Question: I need to create a layout for a site. (I'm currently working on the master page).
However the logo (ascx) an be at locations : ( ).

- 'ascx'
or
- 'master page'
FYI According to DIP ( Dependency Inversion) :
> High-level classes should not depend on low-level classes. Both should
depend on abstractions
So I guess that in thc ctor of the master page , I should provide to the ascx ctor where it should be rendered.
<URL>
-
'usercontrol'
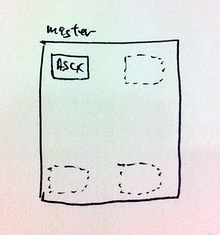
Answer: The master page would know how to render any surrounding div tags and/or set visibility to other regions of the html. It would be very awkward for the .ascx to know about its surrounding context.
That being said, I would take things even further. I would let the master page fetch the query string value. But then I would have another class (LogotypeService) sport a method (GetPosition) that takes that value and make sense of it and return some enum (LogotypePosition). If the logo for some reason must know where it is, it could have this enum as a property being set by the master page.
This way, neither your master nor your control contain the logic for figuring out why it should be rendered at a certain position. But they have enough information to put it in the correct position and even do some custom rendering if needed.